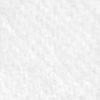
Label: no_change